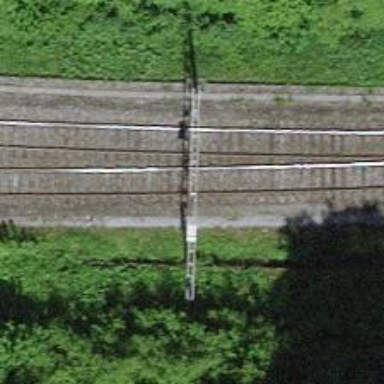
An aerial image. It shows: Railway with electrified contact lines.